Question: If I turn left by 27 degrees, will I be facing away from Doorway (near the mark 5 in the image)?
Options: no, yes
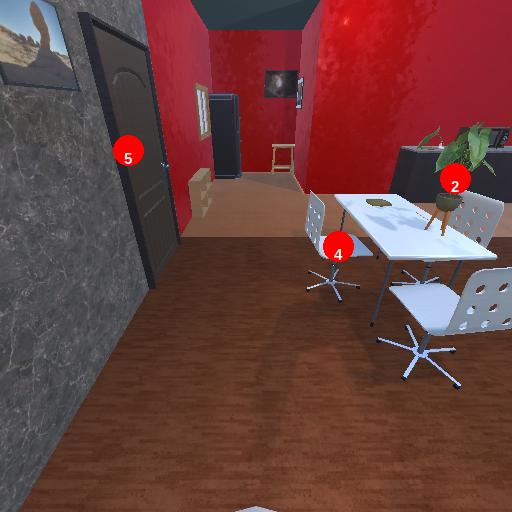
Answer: no